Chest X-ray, PA view. Patient: 25 years old, sex F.
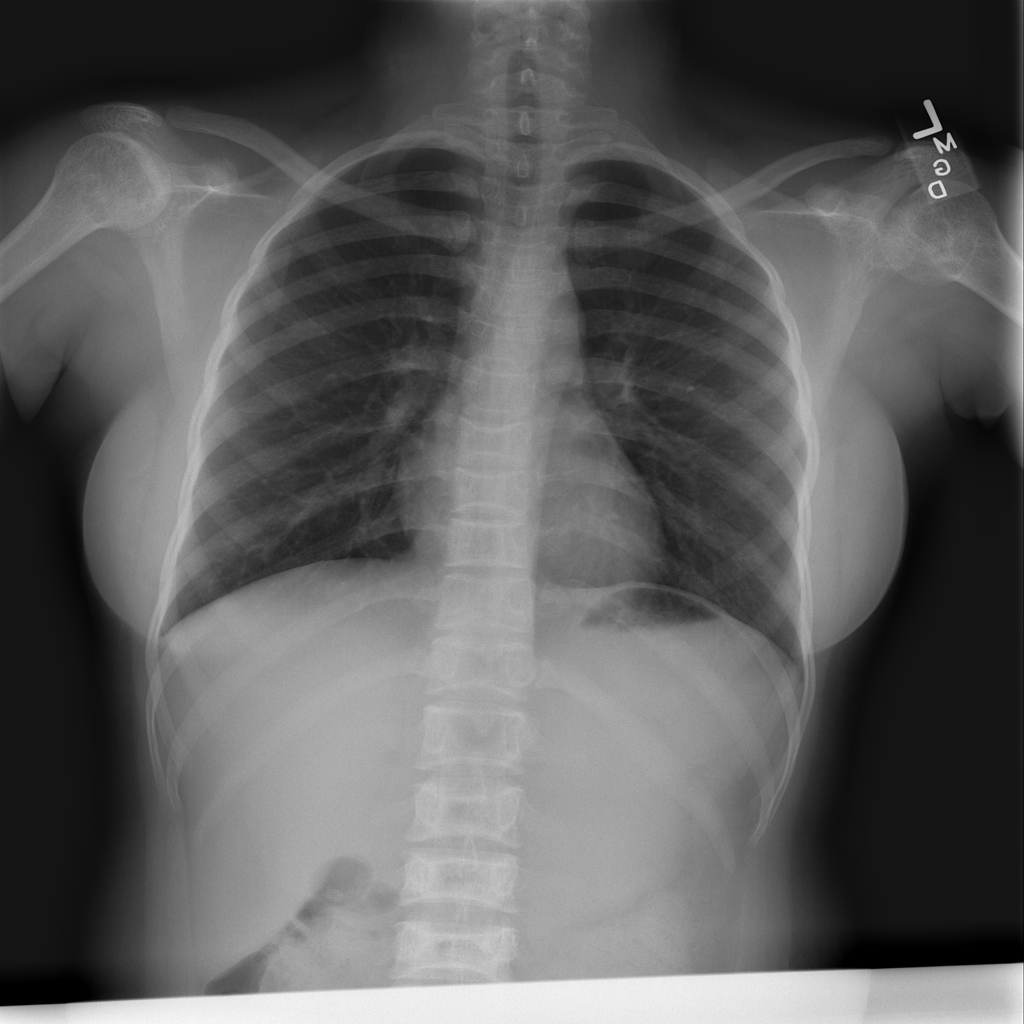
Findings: No Finding